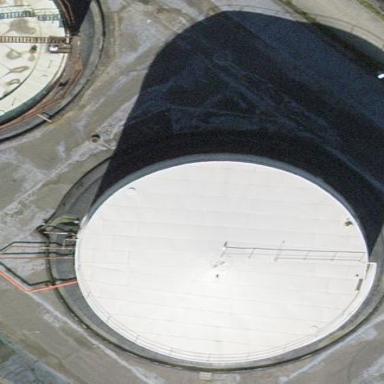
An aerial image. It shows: Industrial building housing storage tank.